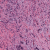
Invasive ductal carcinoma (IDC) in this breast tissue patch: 1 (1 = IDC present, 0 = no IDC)